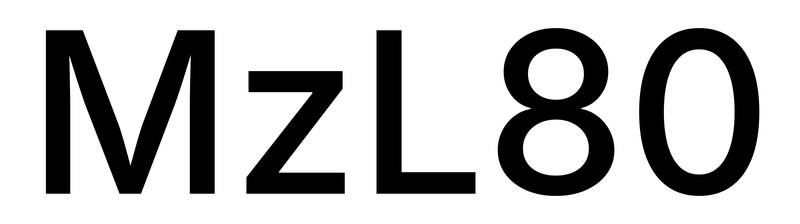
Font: Inter_Medium